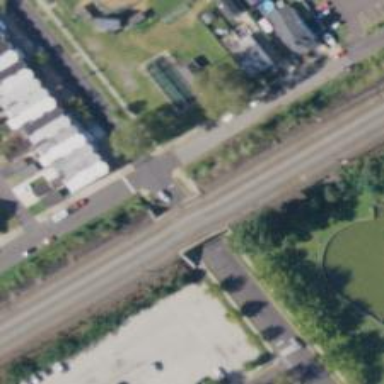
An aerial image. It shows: Bridge with electrified railway tracks featuring contact line.